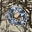
Label: 0